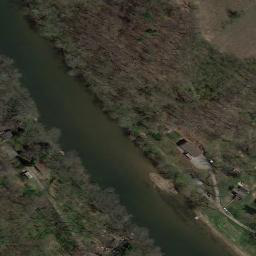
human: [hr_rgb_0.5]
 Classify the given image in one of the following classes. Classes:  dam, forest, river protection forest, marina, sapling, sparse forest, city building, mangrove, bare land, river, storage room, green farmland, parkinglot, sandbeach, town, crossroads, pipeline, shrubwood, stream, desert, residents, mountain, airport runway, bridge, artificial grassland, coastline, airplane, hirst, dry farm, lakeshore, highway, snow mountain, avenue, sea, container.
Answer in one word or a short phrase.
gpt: river